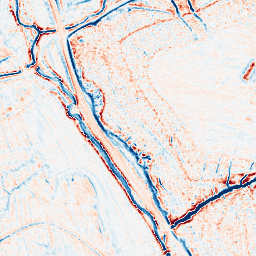
Category: edge_preserving
Decomposition family: anisotropic_diffusion
Decomposition parameters: iterations: 10
kappa: 10
gamma: 0.2
Upsampling method: quintic
Upsampling parameters: scale: 2
Upsampling scale: 2